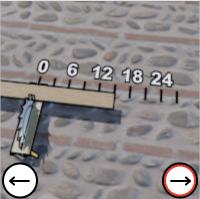
Task: length
Answer: 15
First scale value: 6.0